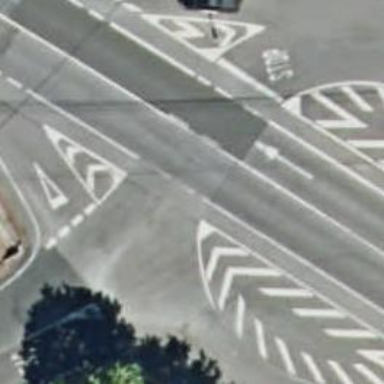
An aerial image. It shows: Circular junction with asphalt road of tertiary_link type.